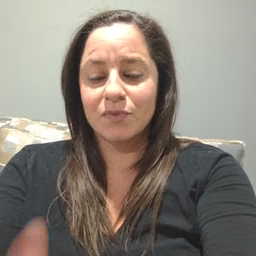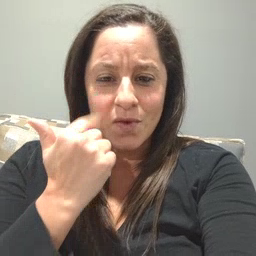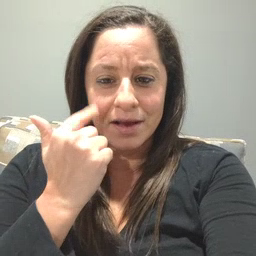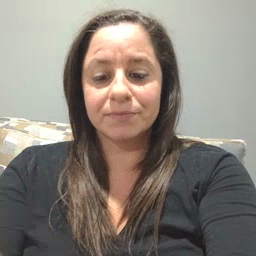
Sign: cry